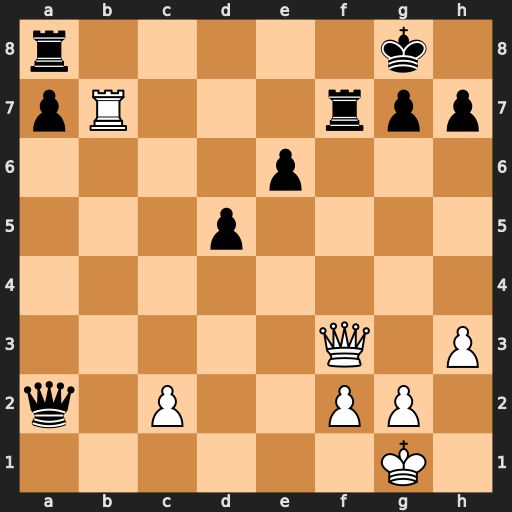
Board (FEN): r5k1/pR3rpp/4p3/3p4/8/5Q1P/q1P2PP1/6K1
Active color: w
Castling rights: -
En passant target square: -
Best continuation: Qxf7+ Kh8 Qxg7#